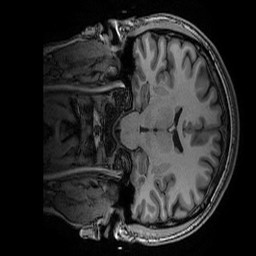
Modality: T1w
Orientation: coronal